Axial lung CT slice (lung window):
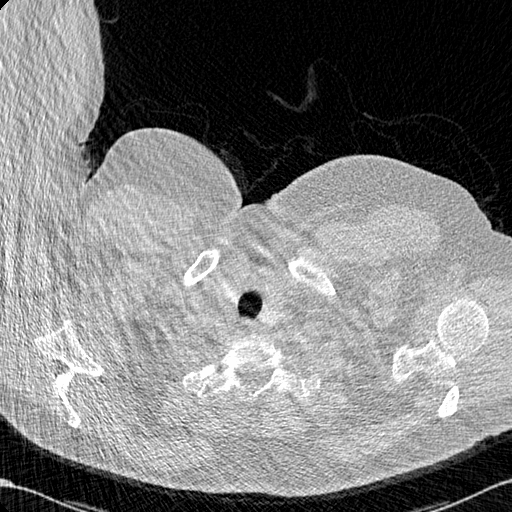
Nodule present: no